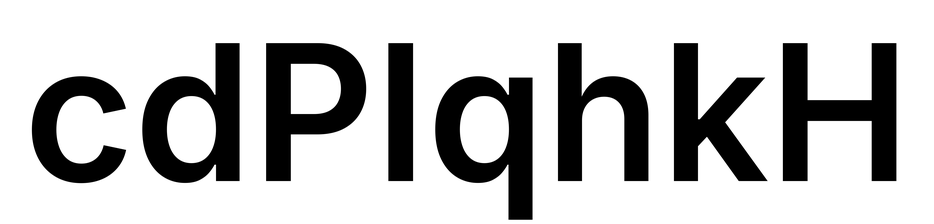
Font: Inter_SemiBold